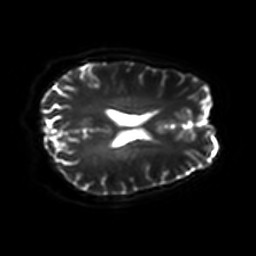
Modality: DWI
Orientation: axial
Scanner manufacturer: philips
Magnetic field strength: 7 T
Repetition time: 9.612 s
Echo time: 0.073 s